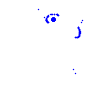
Particle: pion